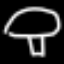
Label: mushroom